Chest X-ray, PA view. Patient: 41 years old, sex M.
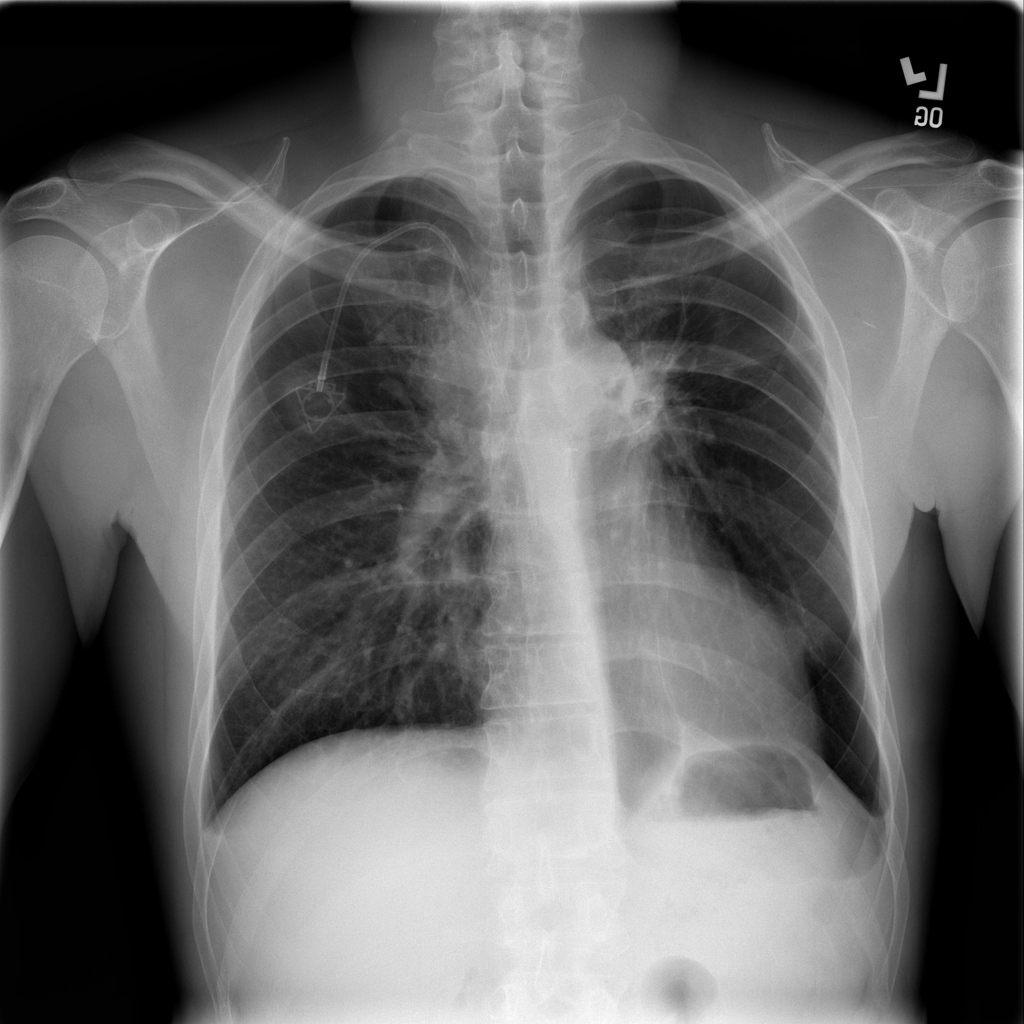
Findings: Nodule